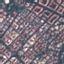
Label: Residential